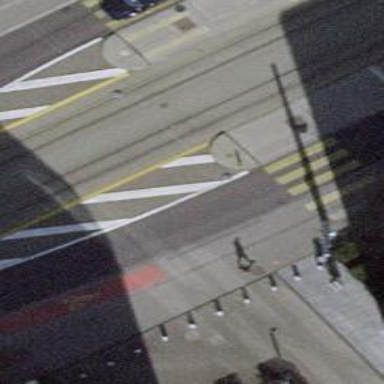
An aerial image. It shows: Pedestrian road.